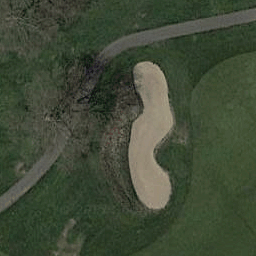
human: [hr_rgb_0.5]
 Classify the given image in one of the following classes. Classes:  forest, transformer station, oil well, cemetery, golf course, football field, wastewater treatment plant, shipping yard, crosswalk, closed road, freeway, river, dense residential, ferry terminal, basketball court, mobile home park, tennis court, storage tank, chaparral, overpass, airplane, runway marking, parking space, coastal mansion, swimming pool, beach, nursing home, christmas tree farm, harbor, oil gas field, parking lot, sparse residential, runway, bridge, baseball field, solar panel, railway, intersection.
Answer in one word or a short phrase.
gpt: golf course